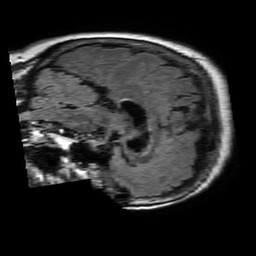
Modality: FLAIR
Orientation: sagittal
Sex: female
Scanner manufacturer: philips
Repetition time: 11 s
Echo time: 0.125 s